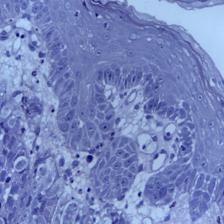
Diagnosis: Normal